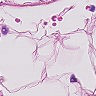
Metastatic tissue present: no